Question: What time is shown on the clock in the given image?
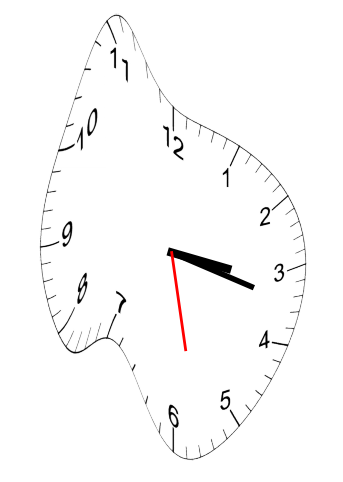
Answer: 03:17:28